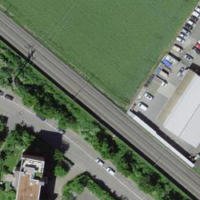
EUNIS habitat code: 57
Species observed at this site:
Primula vulgaris